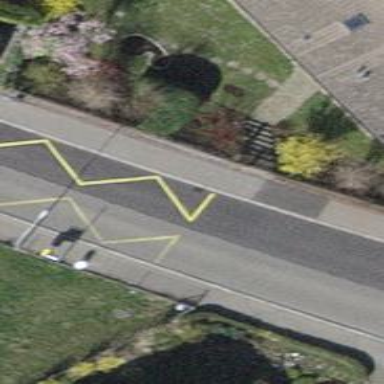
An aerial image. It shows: Public transport stop position.